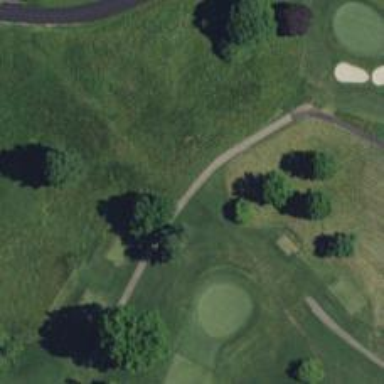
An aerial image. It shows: Service road used as golf cart path.